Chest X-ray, PA view. Patient: 50 years old, sex F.
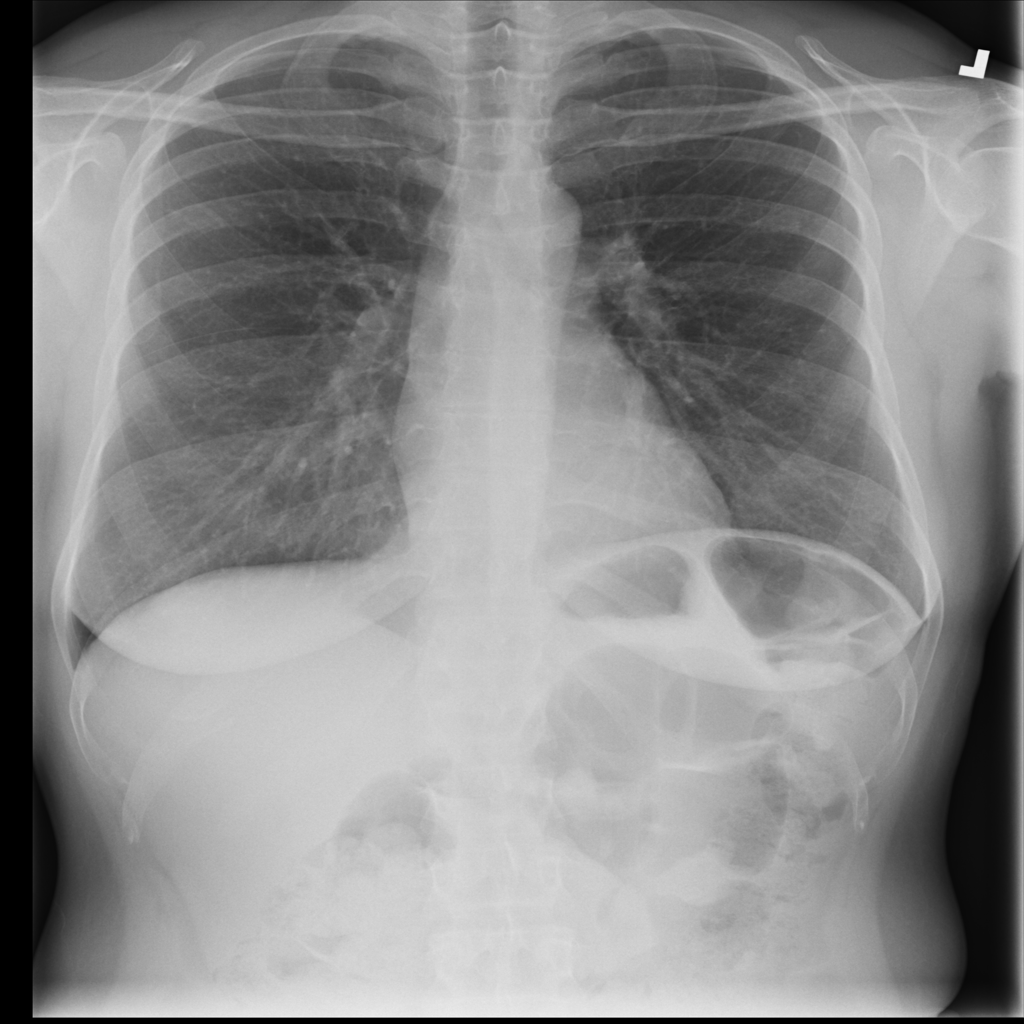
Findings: No Finding